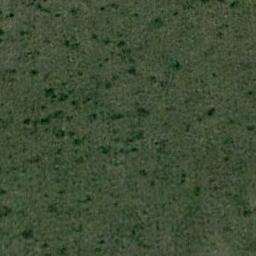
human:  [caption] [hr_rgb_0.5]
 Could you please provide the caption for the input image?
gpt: A large lush green meadow covered with green grass .

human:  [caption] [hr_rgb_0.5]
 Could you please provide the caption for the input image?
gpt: This meadow has dense lower grasses and some taller grasses .

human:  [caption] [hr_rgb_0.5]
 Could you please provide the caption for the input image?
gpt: There is a tree and a house in the grass .

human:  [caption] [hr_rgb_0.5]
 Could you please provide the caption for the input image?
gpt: The meadow is dense but uneven .

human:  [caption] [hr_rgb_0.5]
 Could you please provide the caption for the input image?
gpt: There are many green bushes on the green meadow .